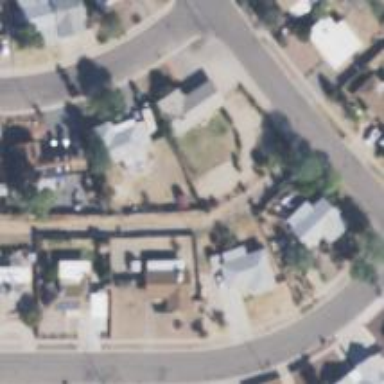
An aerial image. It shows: Alleyway designated as service road.